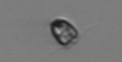
Label: Pyramimonas